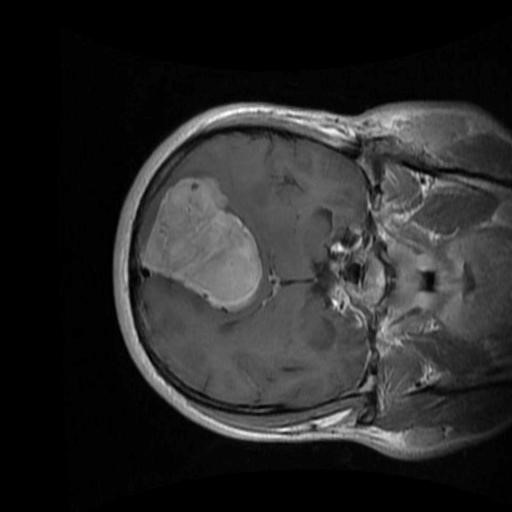
Label: brain_menin